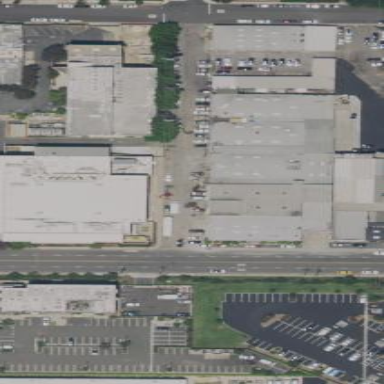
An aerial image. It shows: Industrial building.